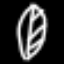
Label: leaf